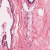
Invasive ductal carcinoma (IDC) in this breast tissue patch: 0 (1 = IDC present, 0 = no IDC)